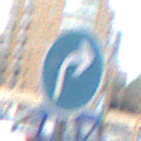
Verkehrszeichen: VorgeschriebeneFahrtrichtungRechts
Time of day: MorningAfternoon
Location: Outdoor (Urban)
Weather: Overcast
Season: NotSpecified
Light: Natural